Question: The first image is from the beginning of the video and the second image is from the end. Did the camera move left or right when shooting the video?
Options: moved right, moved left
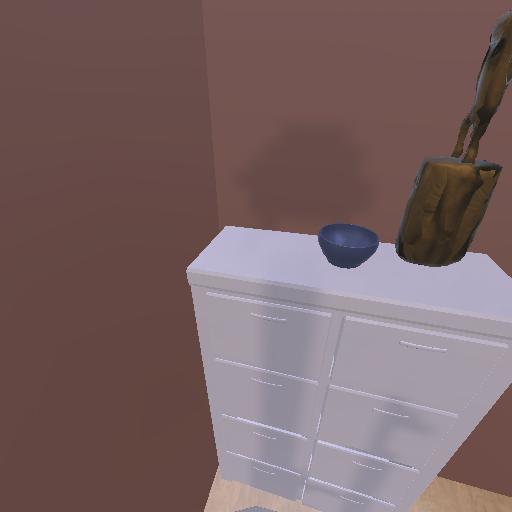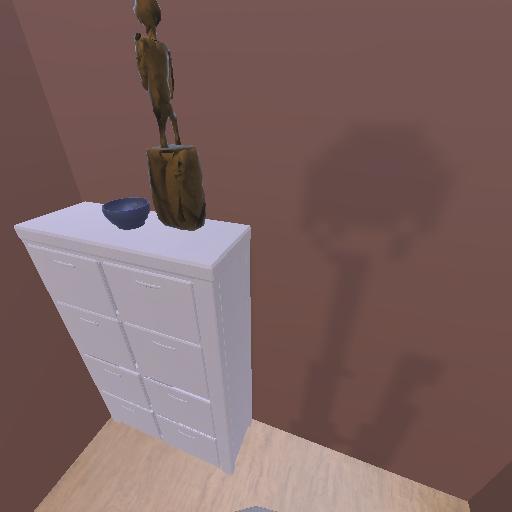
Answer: moved right